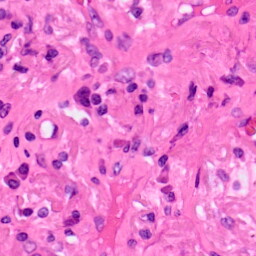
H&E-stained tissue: Lung